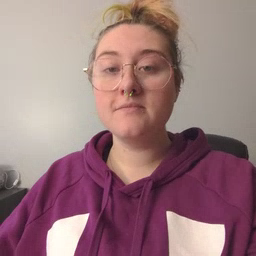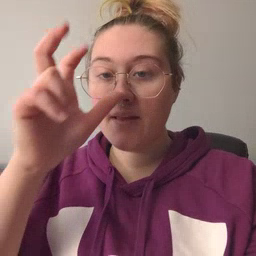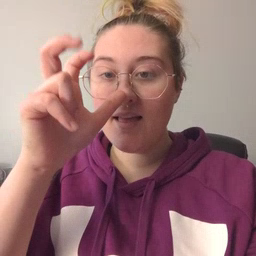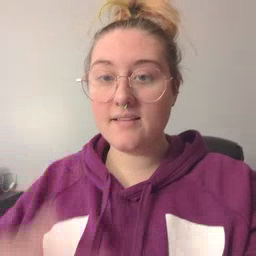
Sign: bug